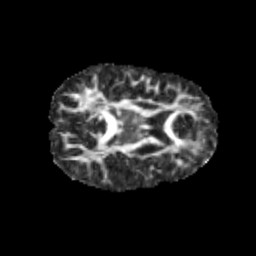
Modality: FA
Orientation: axial
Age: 10
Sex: female
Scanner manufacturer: siemens
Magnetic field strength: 3 T
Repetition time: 3.8 s
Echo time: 0.07 s